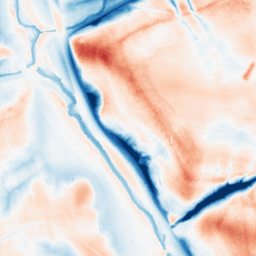
Category: trend_removal
Decomposition family: local_polynomial
Decomposition parameters: window_size: 51
degree: 2
Upsampling method: lanczos
Upsampling parameters: scale: 4
Upsampling scale: 4